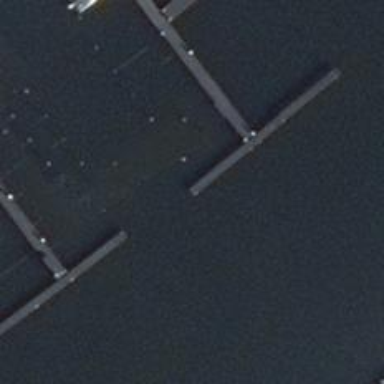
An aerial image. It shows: Man-made pier.